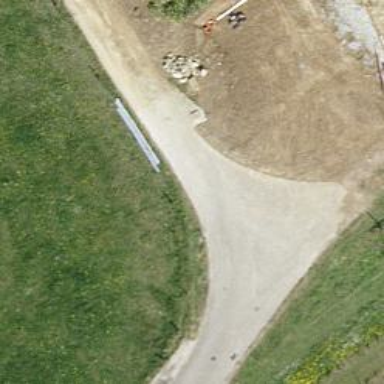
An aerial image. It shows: Well-maintained track road with grade 1 tracktype.